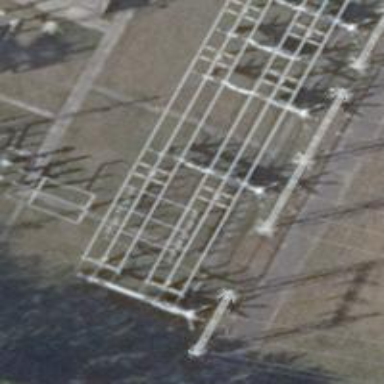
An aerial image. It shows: Three power lines with cables.